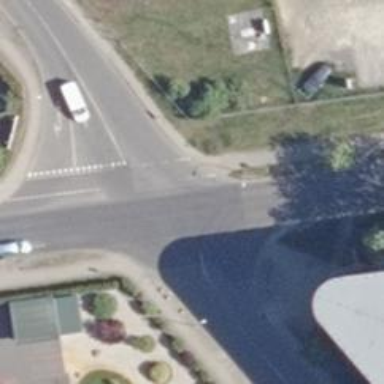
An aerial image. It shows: Road with "give way" sign.